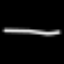
Label: line